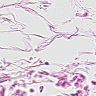
Metastatic tissue present: no